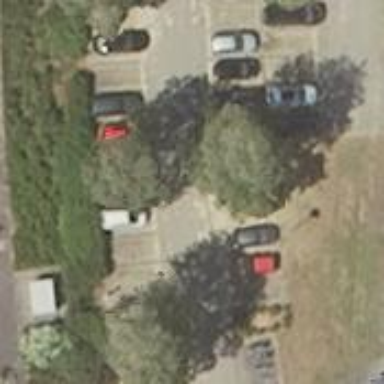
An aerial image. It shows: Driveway.